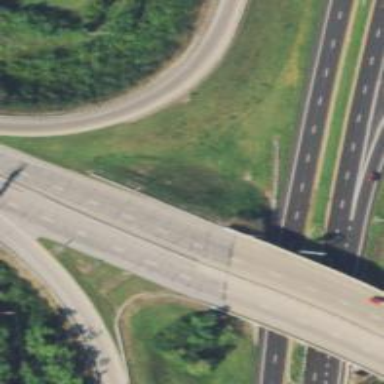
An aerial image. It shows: This image shows trunk highway that functions as expressway.